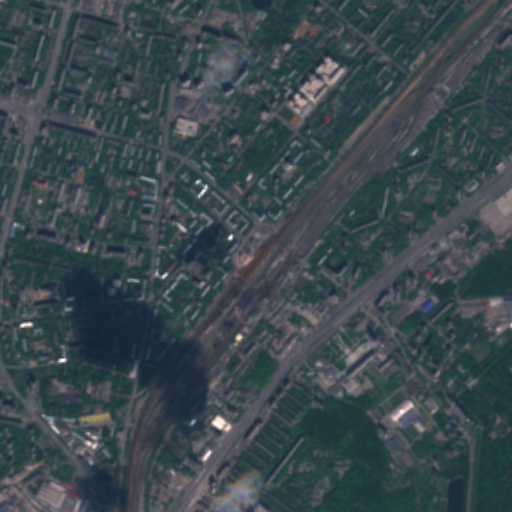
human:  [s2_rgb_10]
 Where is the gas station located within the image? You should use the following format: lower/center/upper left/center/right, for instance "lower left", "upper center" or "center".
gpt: The gas station is located in the upper center of the image.
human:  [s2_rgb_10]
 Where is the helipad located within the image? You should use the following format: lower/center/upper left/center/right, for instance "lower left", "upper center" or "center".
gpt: The helipad is located in the center left of the image.
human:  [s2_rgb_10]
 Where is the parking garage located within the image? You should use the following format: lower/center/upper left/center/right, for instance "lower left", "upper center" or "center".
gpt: The parking garage is located in the lower right of the image.
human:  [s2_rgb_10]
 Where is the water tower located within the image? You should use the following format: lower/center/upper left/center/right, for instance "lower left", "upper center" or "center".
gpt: The water tower is located in the center of the image.
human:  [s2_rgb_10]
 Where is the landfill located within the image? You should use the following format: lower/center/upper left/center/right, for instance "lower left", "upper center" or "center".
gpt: There is no landfill in the image.